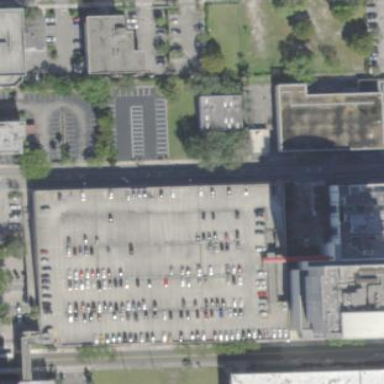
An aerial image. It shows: Multi-storey garage building used for parking.